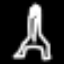
Label: The Eiffel Tower